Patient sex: M
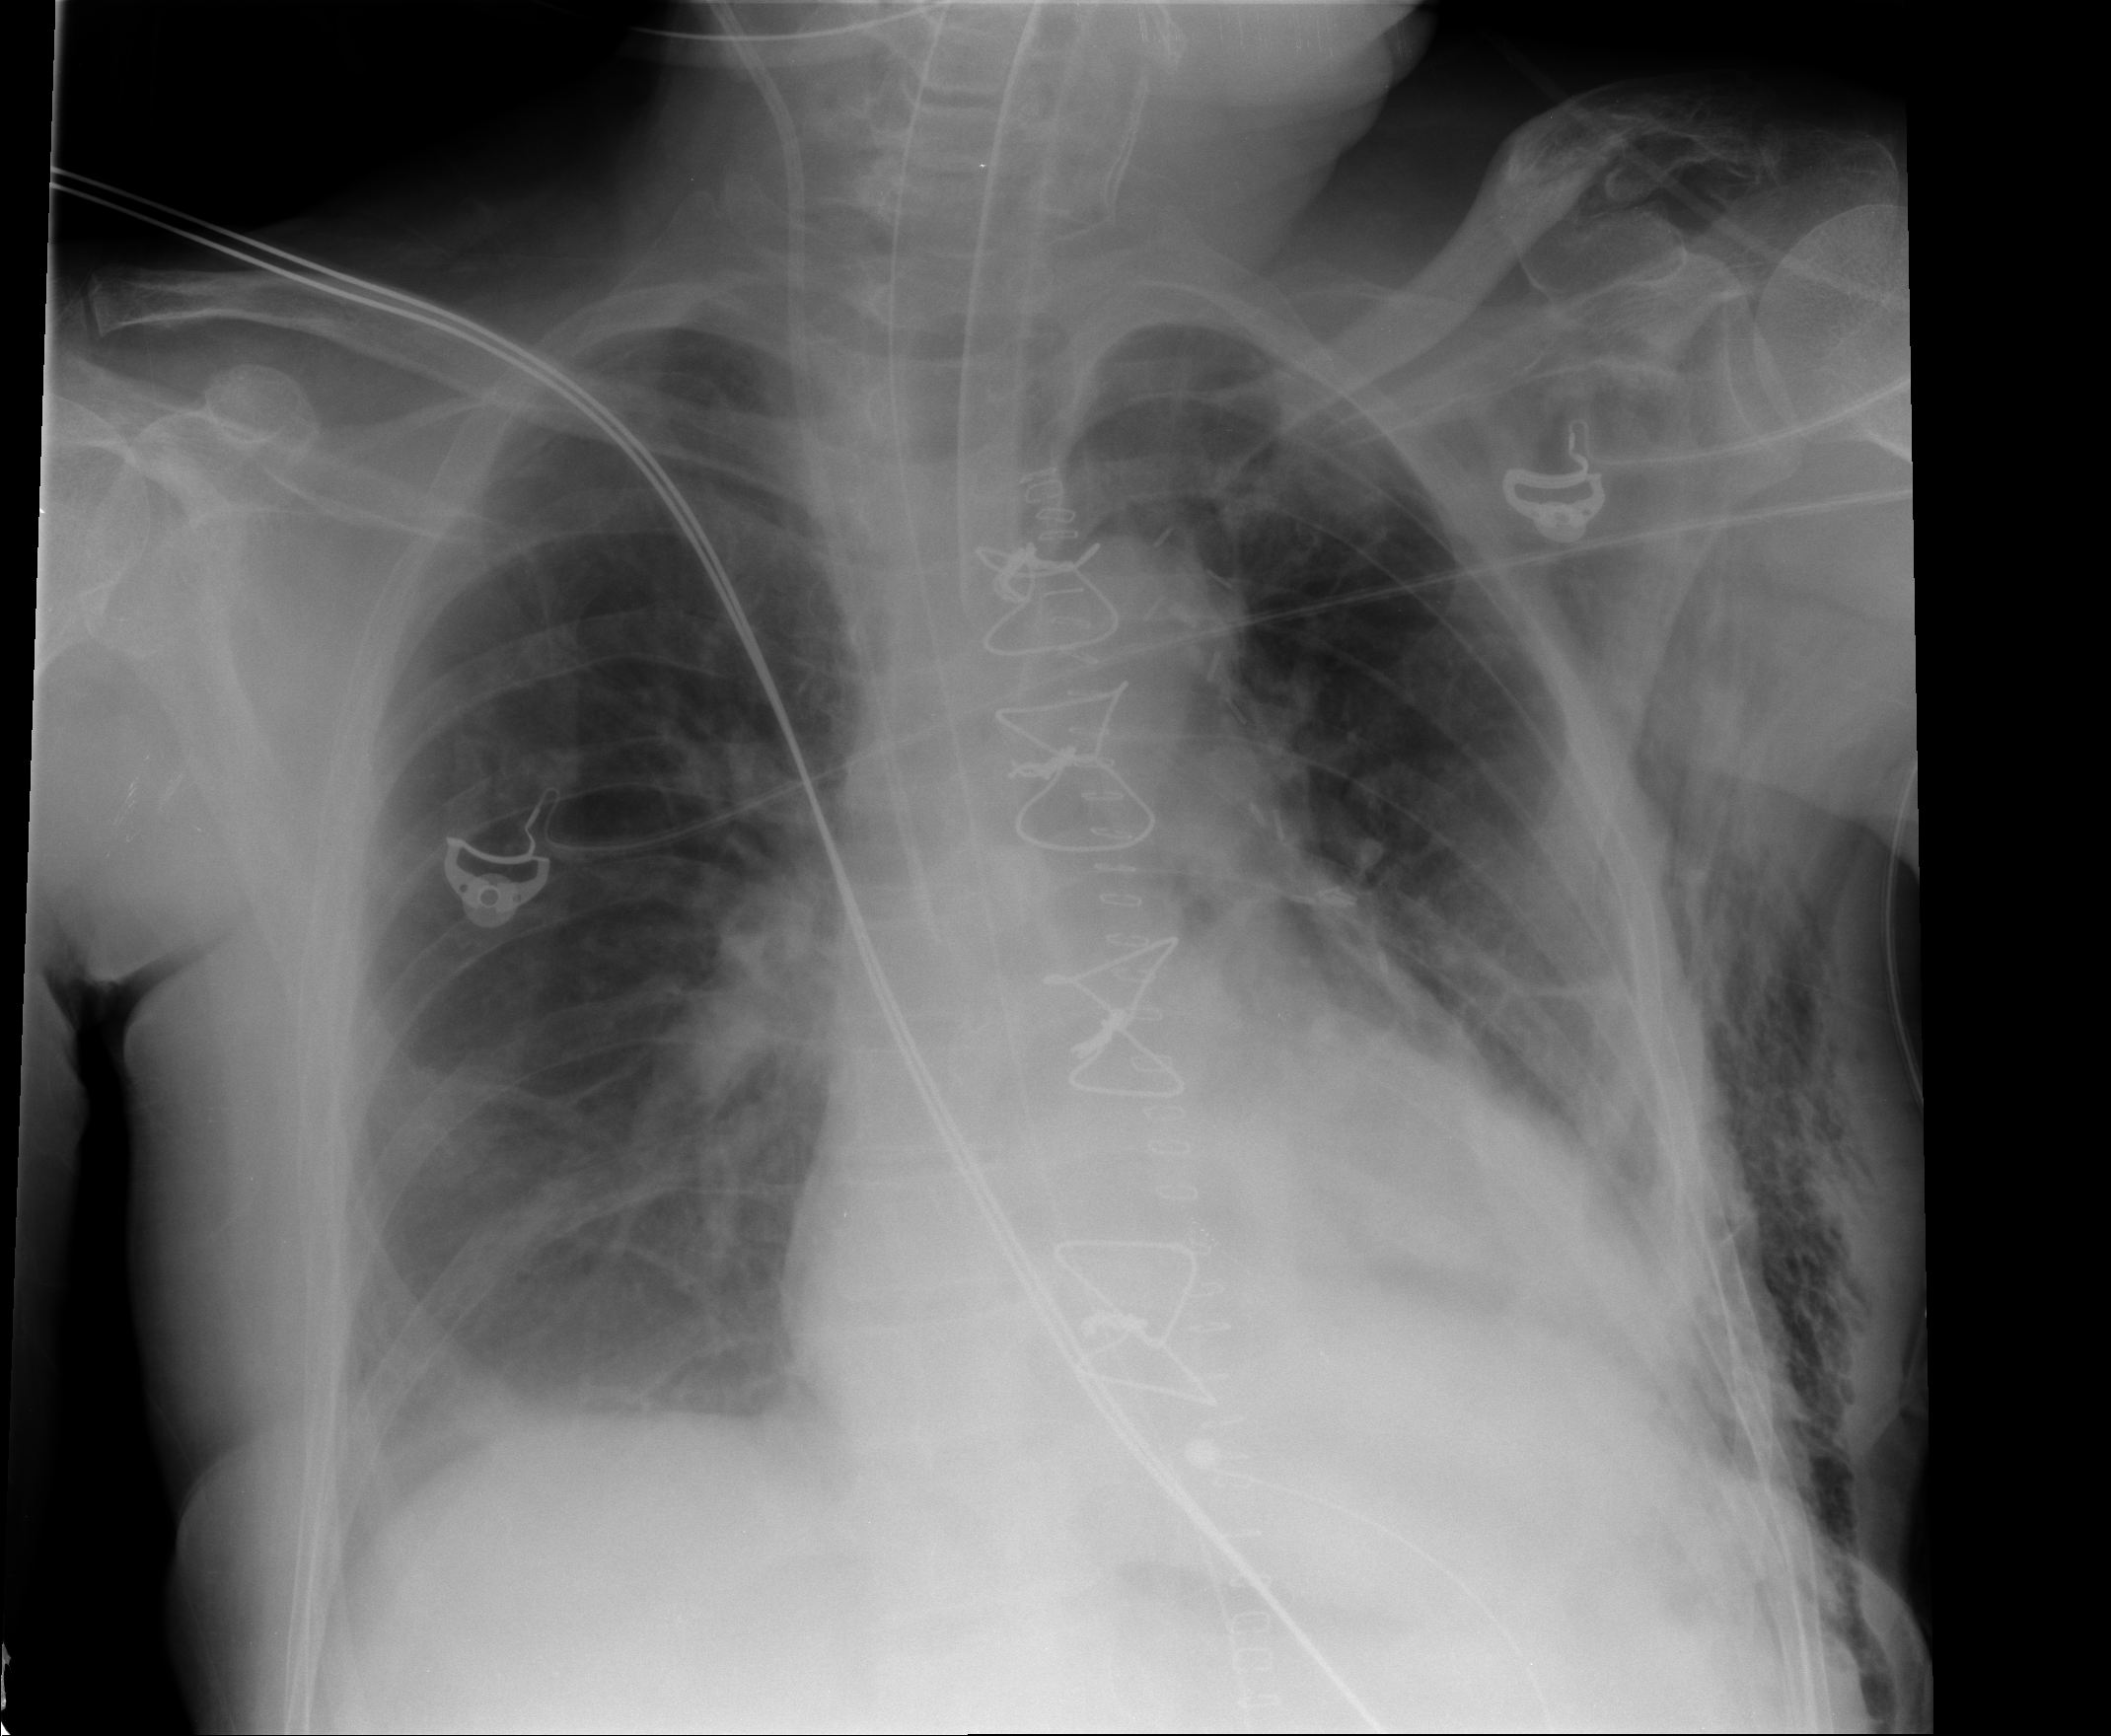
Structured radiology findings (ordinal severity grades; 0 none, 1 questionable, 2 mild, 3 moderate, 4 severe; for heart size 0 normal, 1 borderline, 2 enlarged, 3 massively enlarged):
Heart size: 2
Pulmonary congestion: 2
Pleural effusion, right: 0
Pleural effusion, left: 1
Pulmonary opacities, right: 0
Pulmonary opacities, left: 1
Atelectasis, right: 2
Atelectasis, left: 2